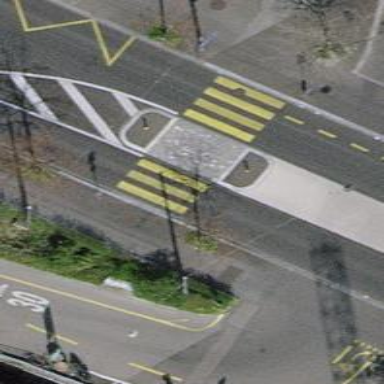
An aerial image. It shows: Marked crossing with pedestrian island.